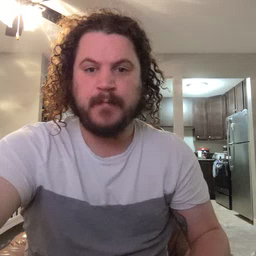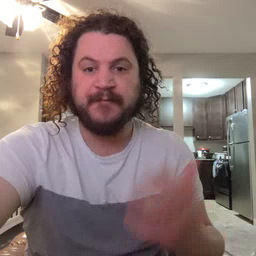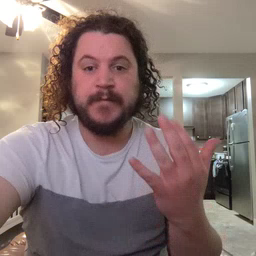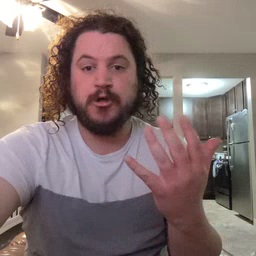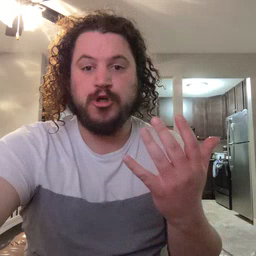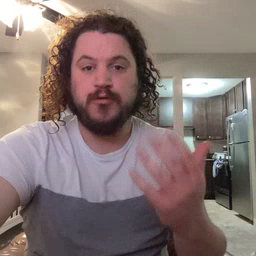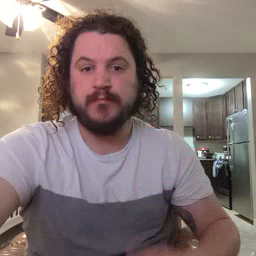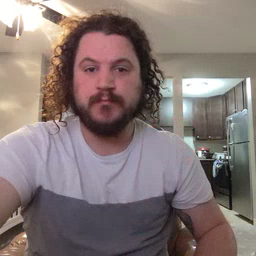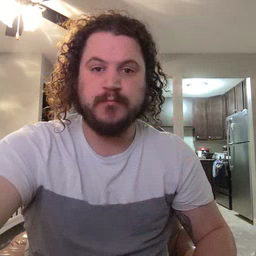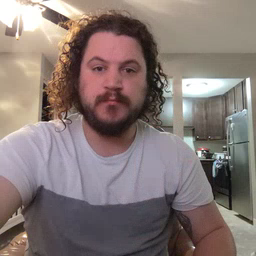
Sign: finger